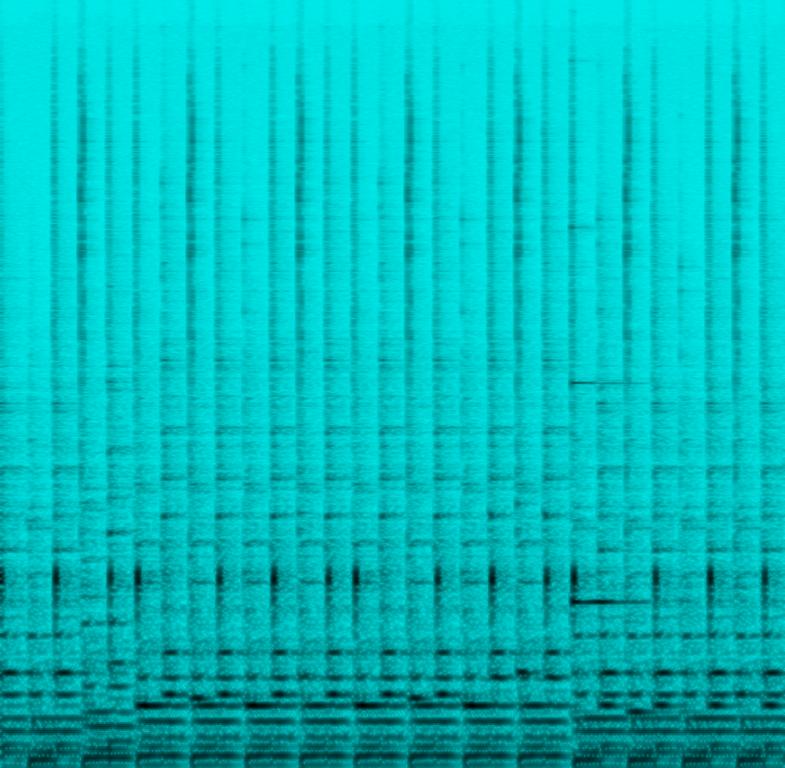
The music features a glockenspiel playing a melody that starts off with a few notes and then develops into a fast-note arpeggio melody. Electronic sounds accompany the glockenspiel with a style that combines bass notes on beats one and three and chords on beats two and four. The whole atmosphere is playful.